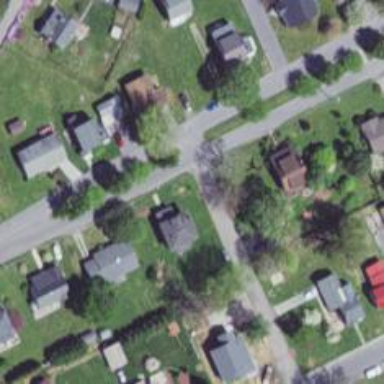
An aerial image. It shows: Residential road.